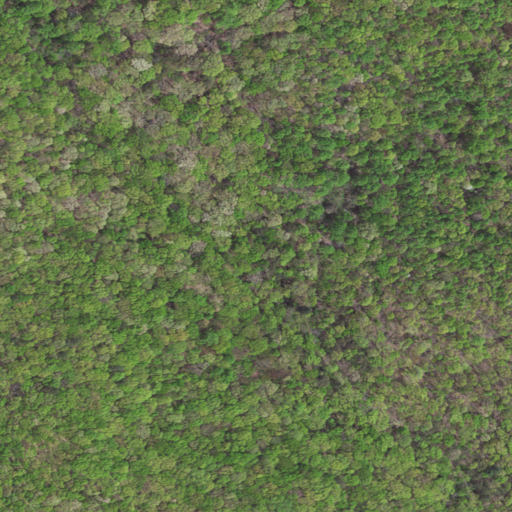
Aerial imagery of valley in Virginia named Chair Rock Hollow containing deciduous forest and mixed forest